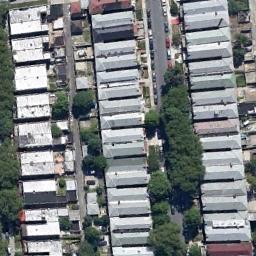
Label: residential